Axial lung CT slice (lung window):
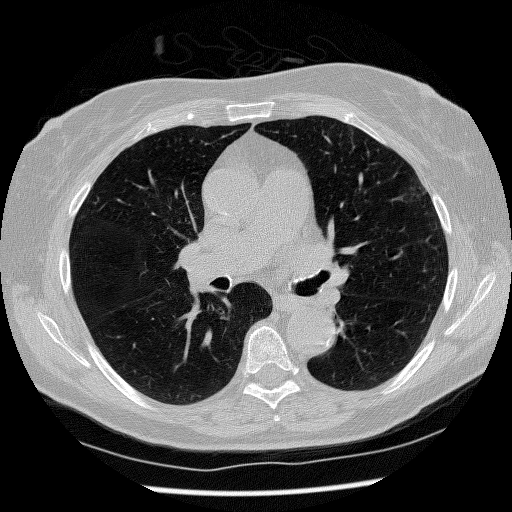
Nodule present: no